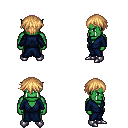
a pixel art fantasy rpg character, male body template, orc, green skin, blue robe, white pants, light blonde short bangs hairstyle, metal boots, four views (front, back, left, right), 2x2 character sprite sheet, small pixel art, hard edges, no anti-aliasing